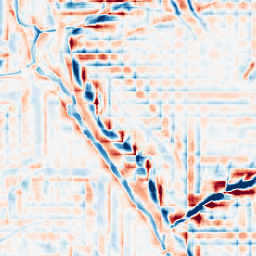
Category: wavelet
Decomposition family: wavelet_dwt
Decomposition parameters: wavelet: db2
level: 4
Upsampling method: sinc_hamming
Upsampling parameters: scale: 2
kernel_size: 8
Upsampling scale: 2